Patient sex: M
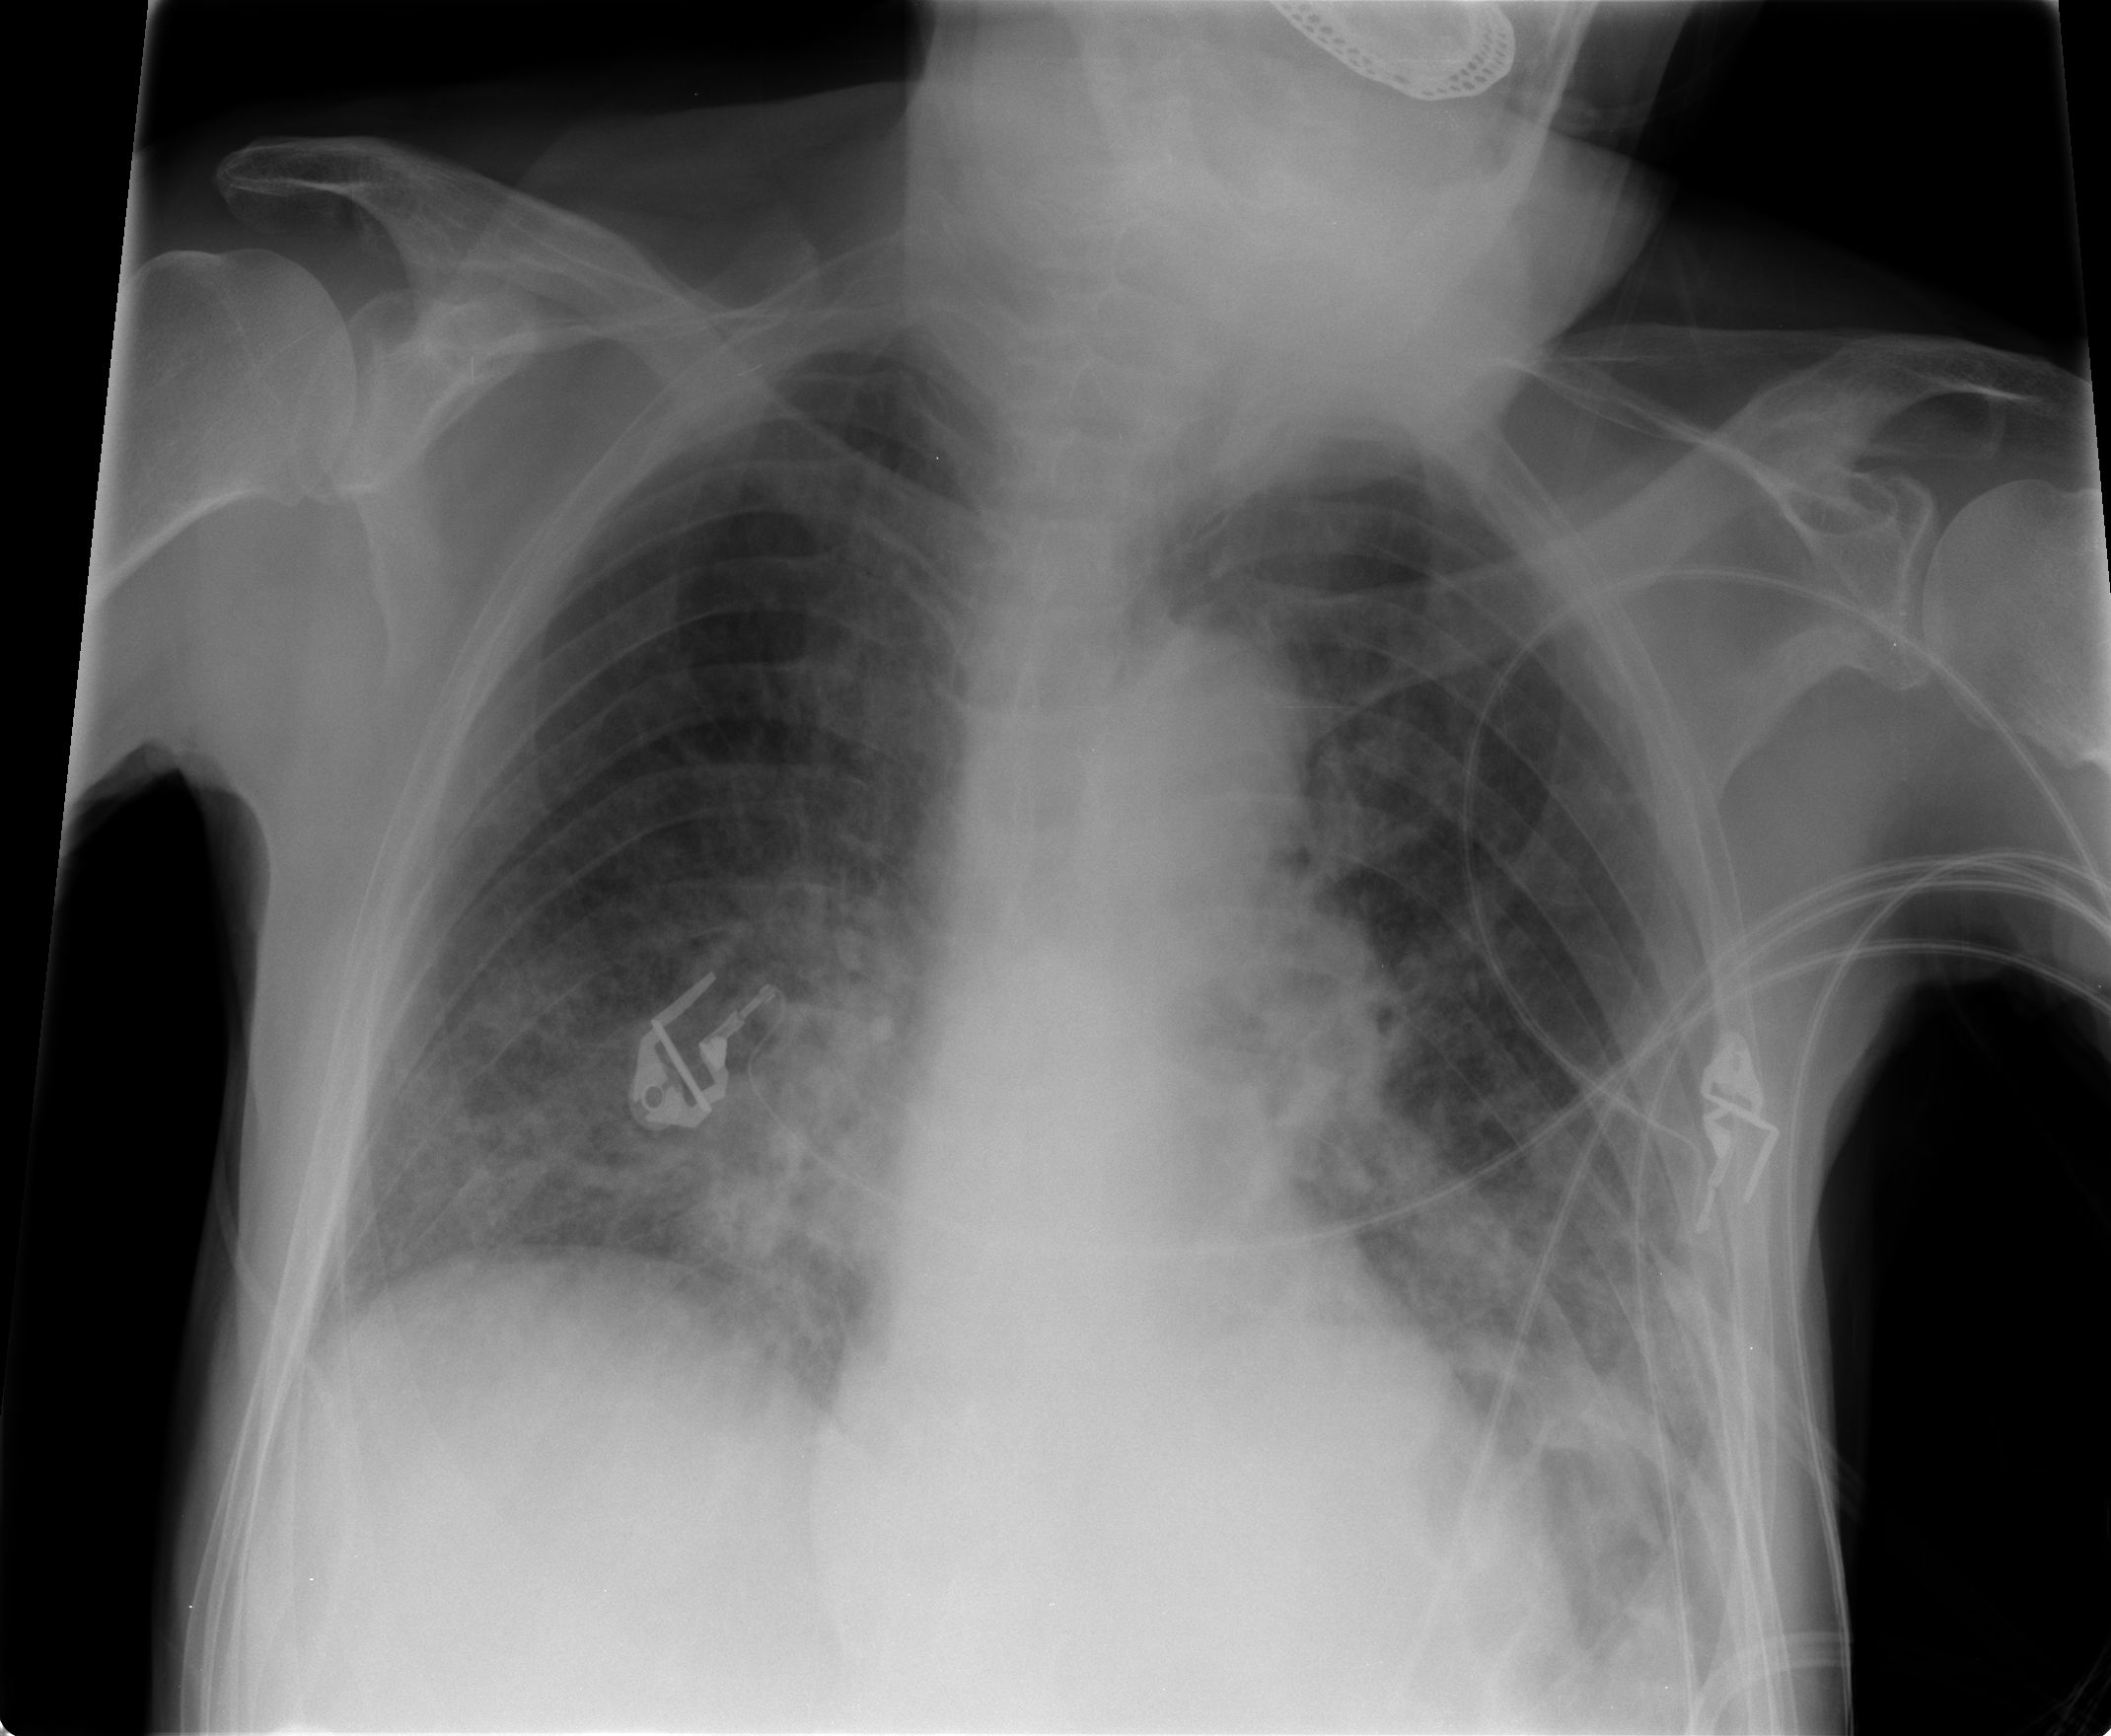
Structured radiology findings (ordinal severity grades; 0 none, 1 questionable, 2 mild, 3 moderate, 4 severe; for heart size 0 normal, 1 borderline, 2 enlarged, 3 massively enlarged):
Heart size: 1
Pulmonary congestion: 2
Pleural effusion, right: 0
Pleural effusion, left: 0
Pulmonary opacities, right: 2
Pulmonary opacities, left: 1
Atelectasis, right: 2
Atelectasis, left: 2